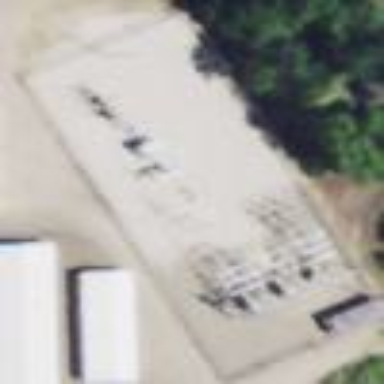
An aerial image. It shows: Power substation.